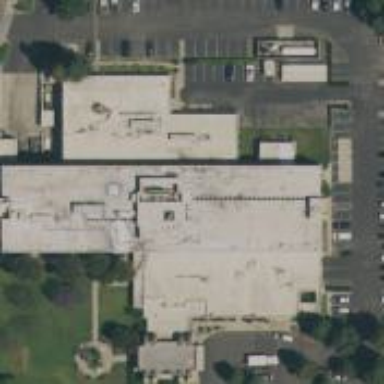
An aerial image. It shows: Healthcare facility identified as hospital.